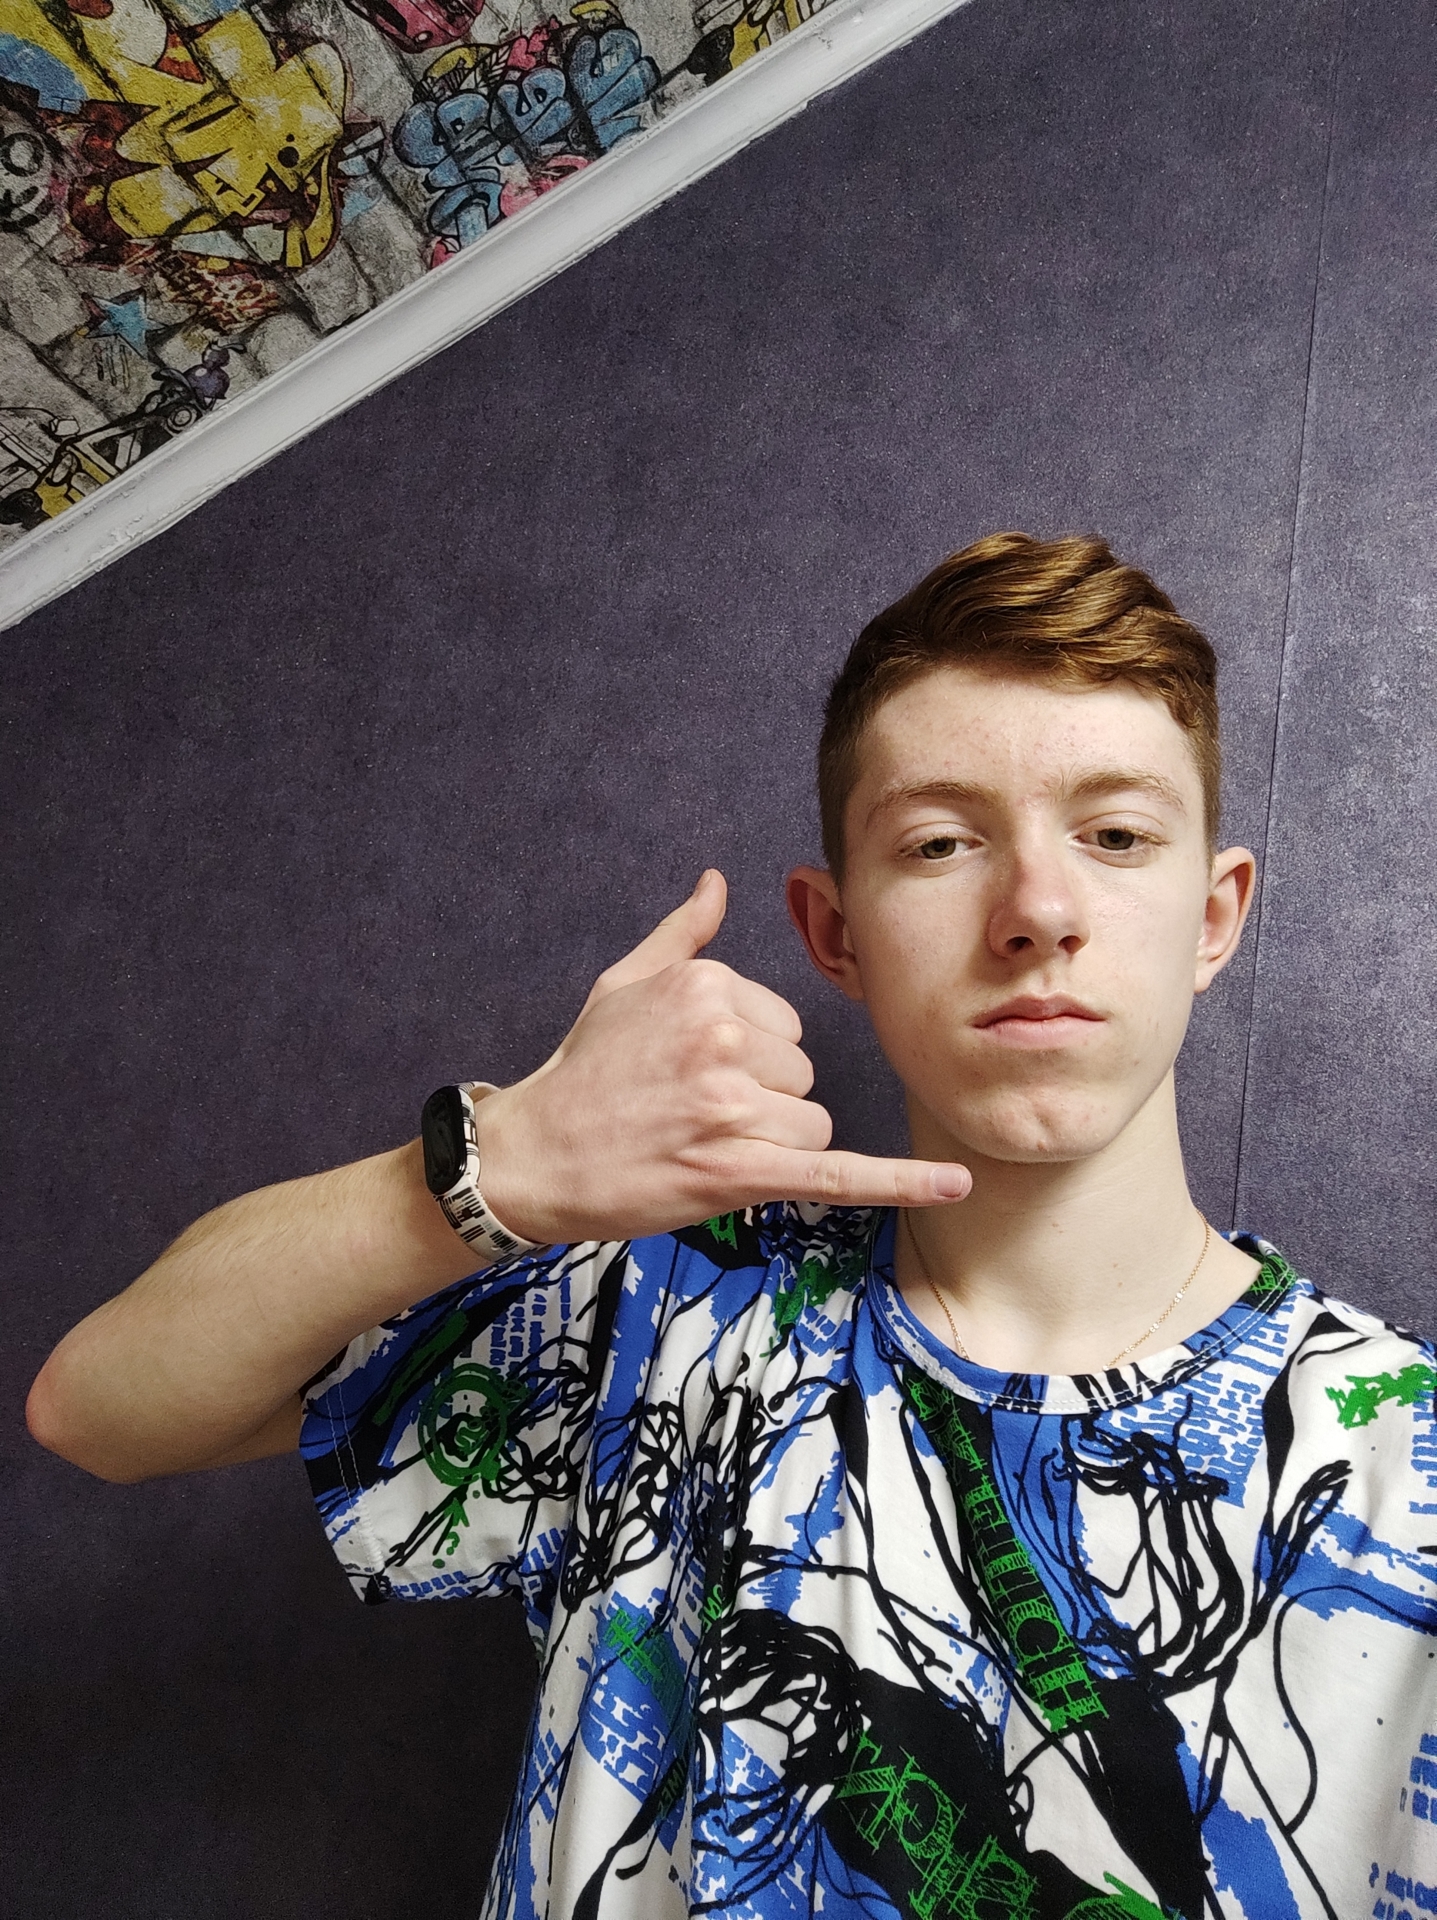
Label: clear